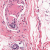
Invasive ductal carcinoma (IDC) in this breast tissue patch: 0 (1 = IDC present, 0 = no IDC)